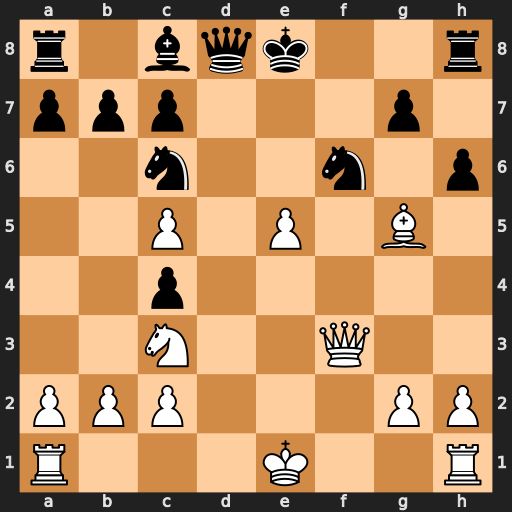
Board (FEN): r1bqk2r/ppp3p1/2n2n1p/2P1P1B1/2p5/2N2Q2/PPP3PP/R3K2R
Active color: w
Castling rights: KQkq
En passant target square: -
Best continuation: exf6 hxg5 fxg7 Qe7+ Ne4